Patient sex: F
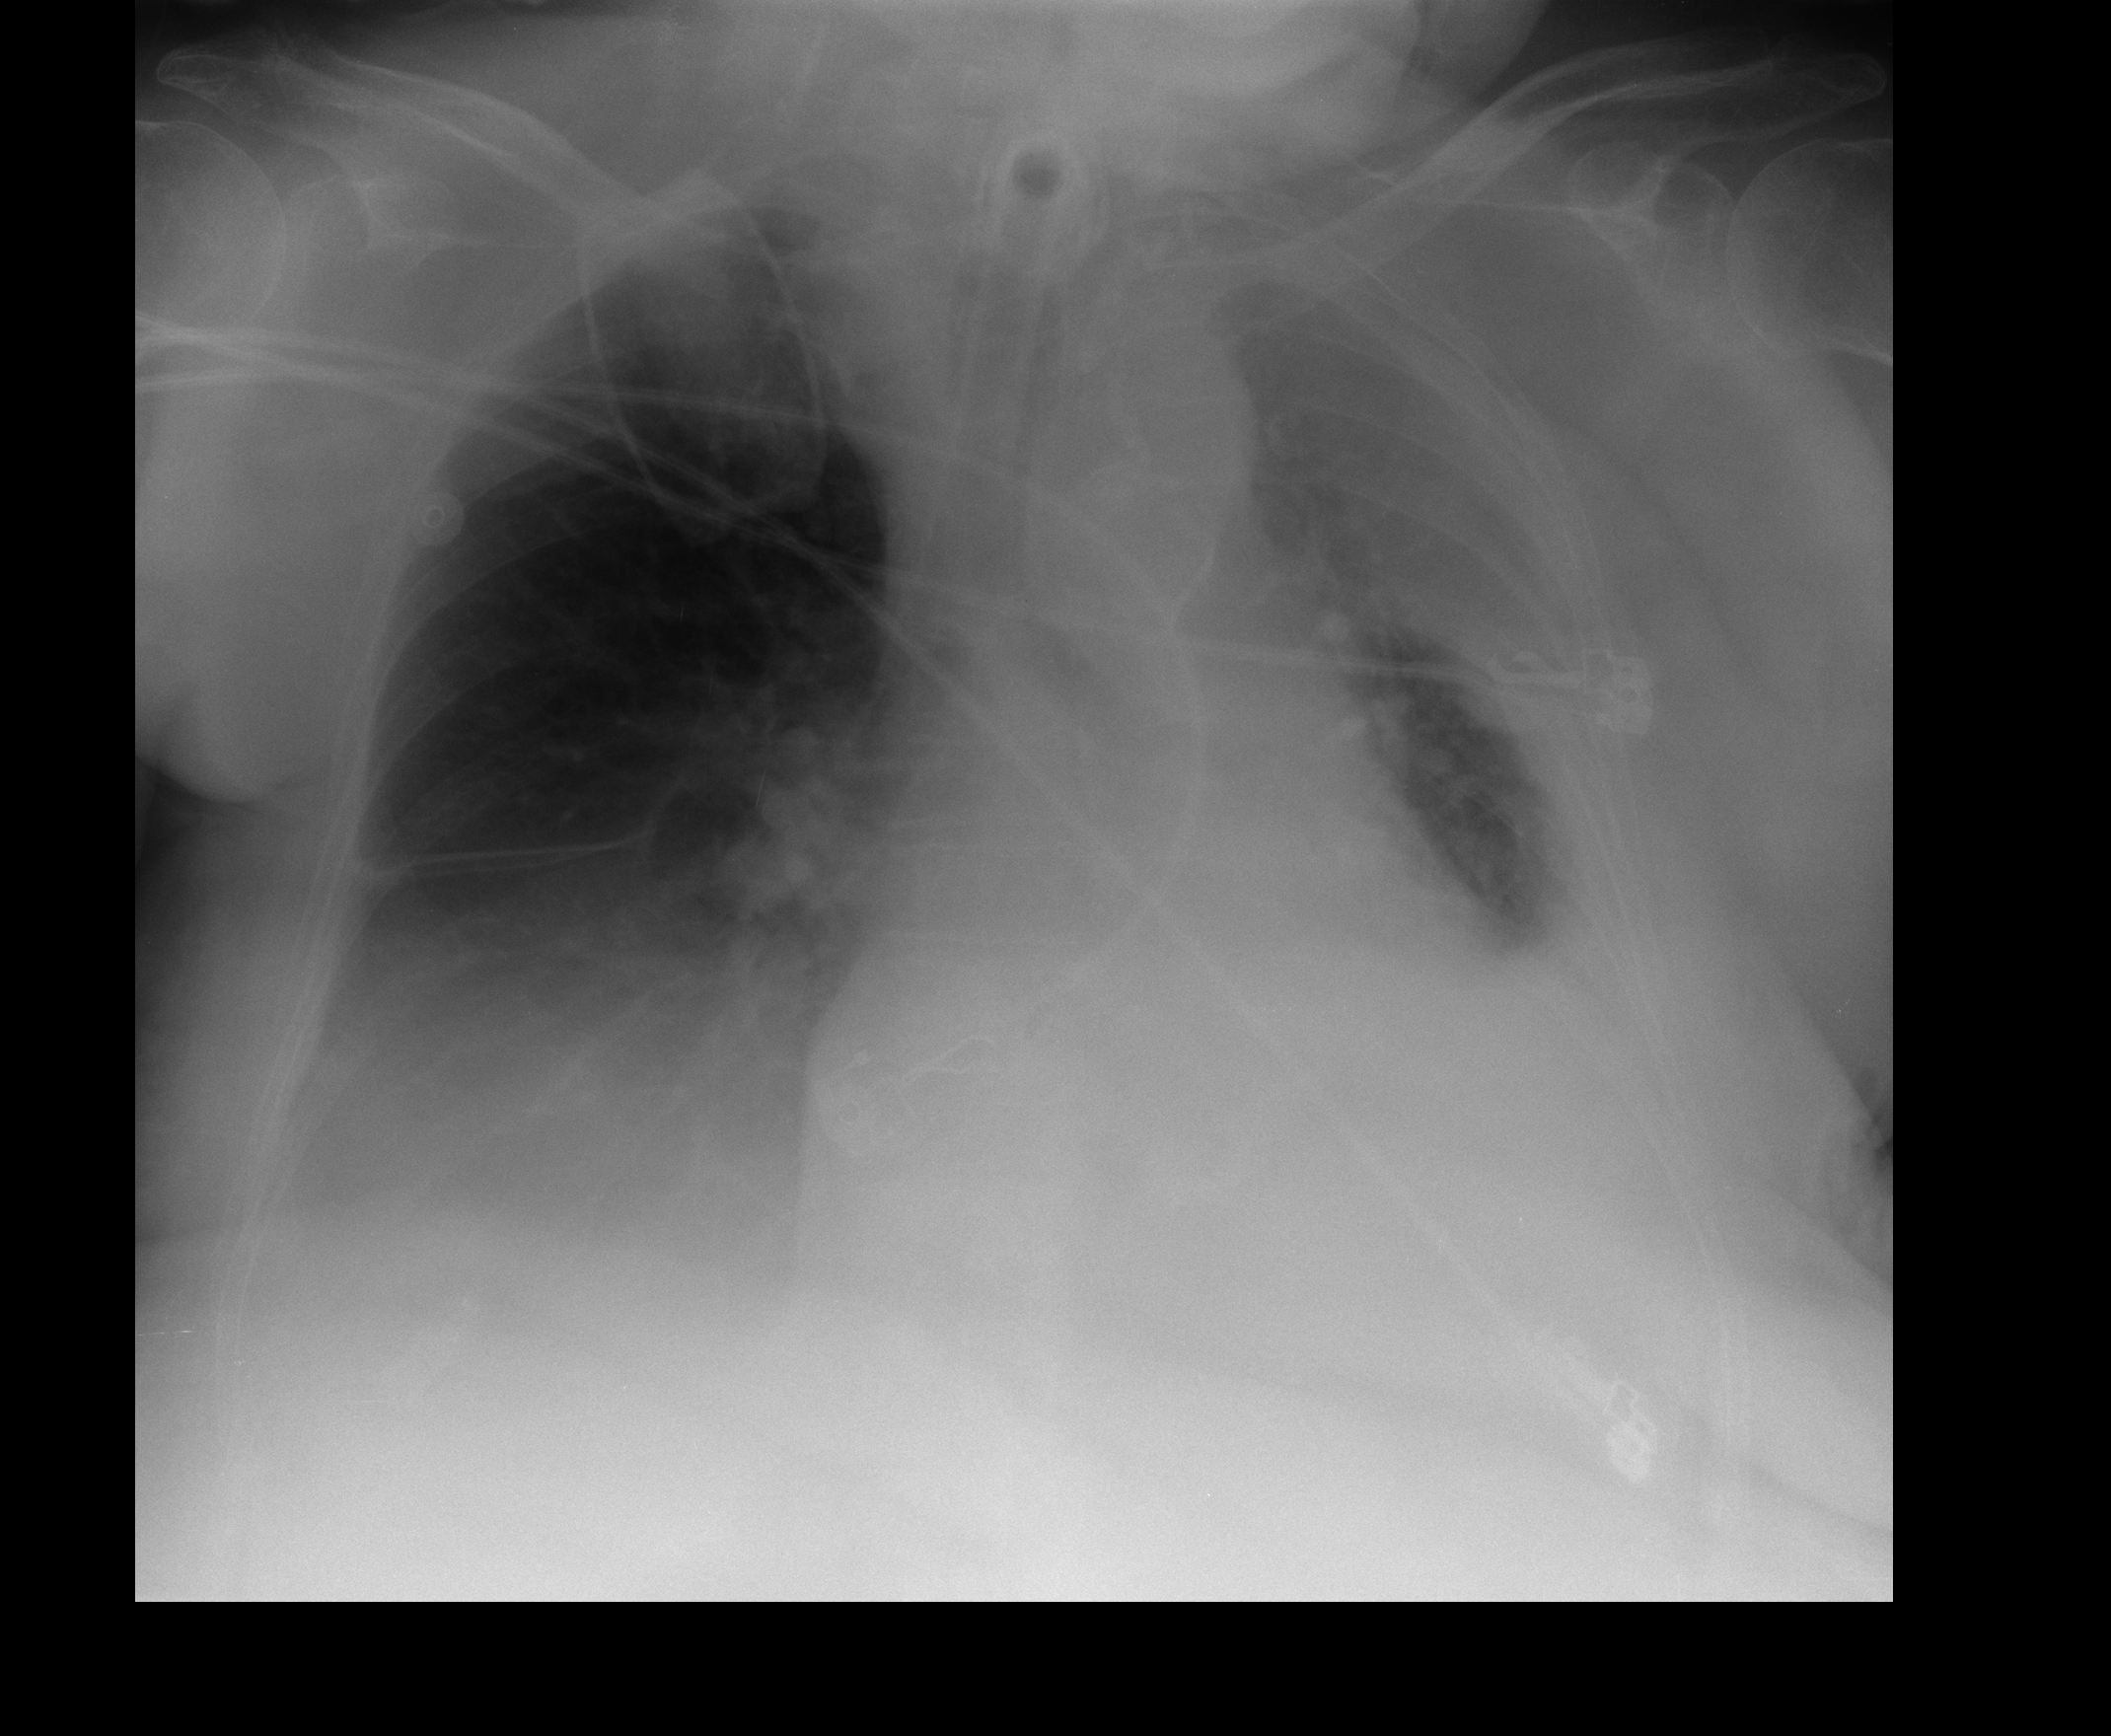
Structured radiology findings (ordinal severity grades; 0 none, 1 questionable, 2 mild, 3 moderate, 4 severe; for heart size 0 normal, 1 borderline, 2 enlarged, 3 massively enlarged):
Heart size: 2
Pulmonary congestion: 2
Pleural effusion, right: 3
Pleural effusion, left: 4
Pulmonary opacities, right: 1
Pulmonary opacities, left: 1
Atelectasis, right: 2
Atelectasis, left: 3